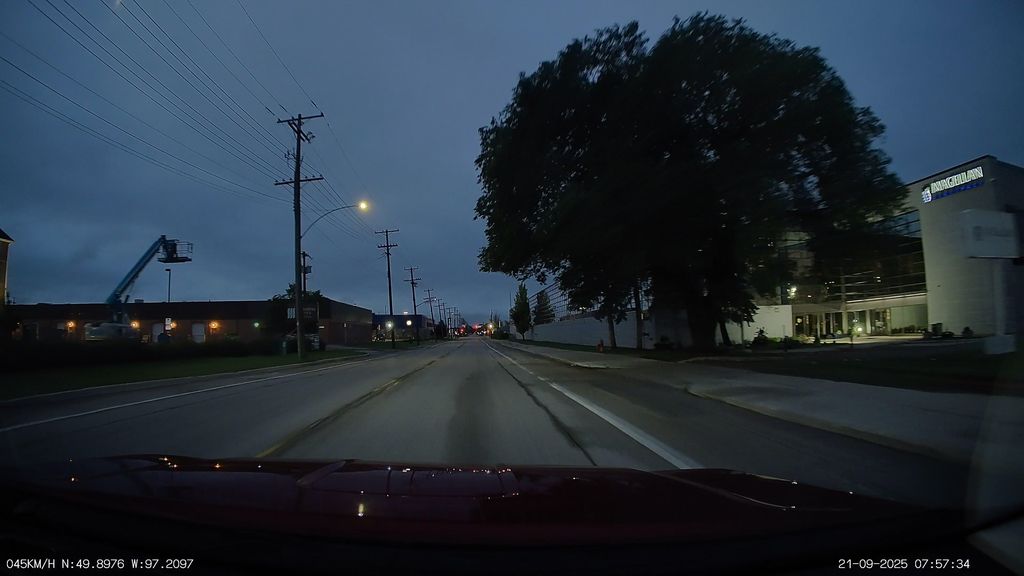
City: winnipeg